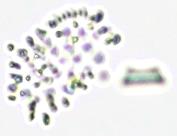
Label: Phaeocystis